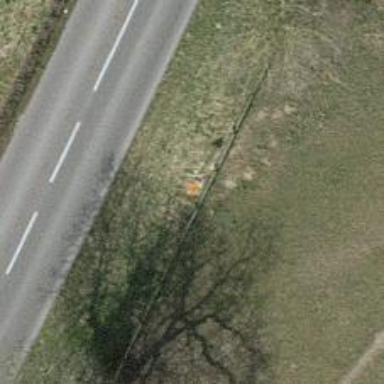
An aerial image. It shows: Aerial marker supported by pole.